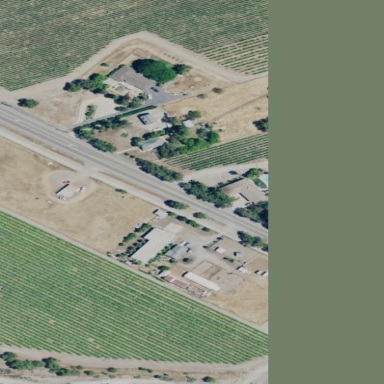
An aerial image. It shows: Vineyard with grape crops.